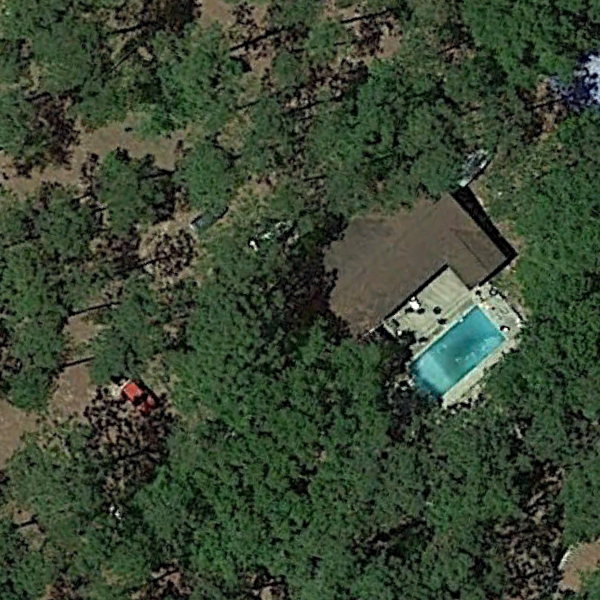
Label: SparseResidential